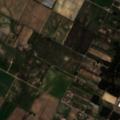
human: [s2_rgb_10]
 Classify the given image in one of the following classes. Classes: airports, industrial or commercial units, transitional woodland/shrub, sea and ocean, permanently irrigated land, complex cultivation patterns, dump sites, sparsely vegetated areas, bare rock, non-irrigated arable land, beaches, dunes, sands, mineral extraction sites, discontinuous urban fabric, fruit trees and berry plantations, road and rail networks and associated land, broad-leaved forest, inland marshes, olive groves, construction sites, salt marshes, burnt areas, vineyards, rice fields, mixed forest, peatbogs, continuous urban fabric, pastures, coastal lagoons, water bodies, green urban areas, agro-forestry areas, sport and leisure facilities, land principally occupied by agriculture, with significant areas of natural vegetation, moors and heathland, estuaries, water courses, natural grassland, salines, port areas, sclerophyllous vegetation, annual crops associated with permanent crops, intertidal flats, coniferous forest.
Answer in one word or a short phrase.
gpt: permanently irrigated land, vineyards, complex cultivation patterns, land principally occupied by agriculture, with significant areas of natural vegetation, mixed forest